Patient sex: F
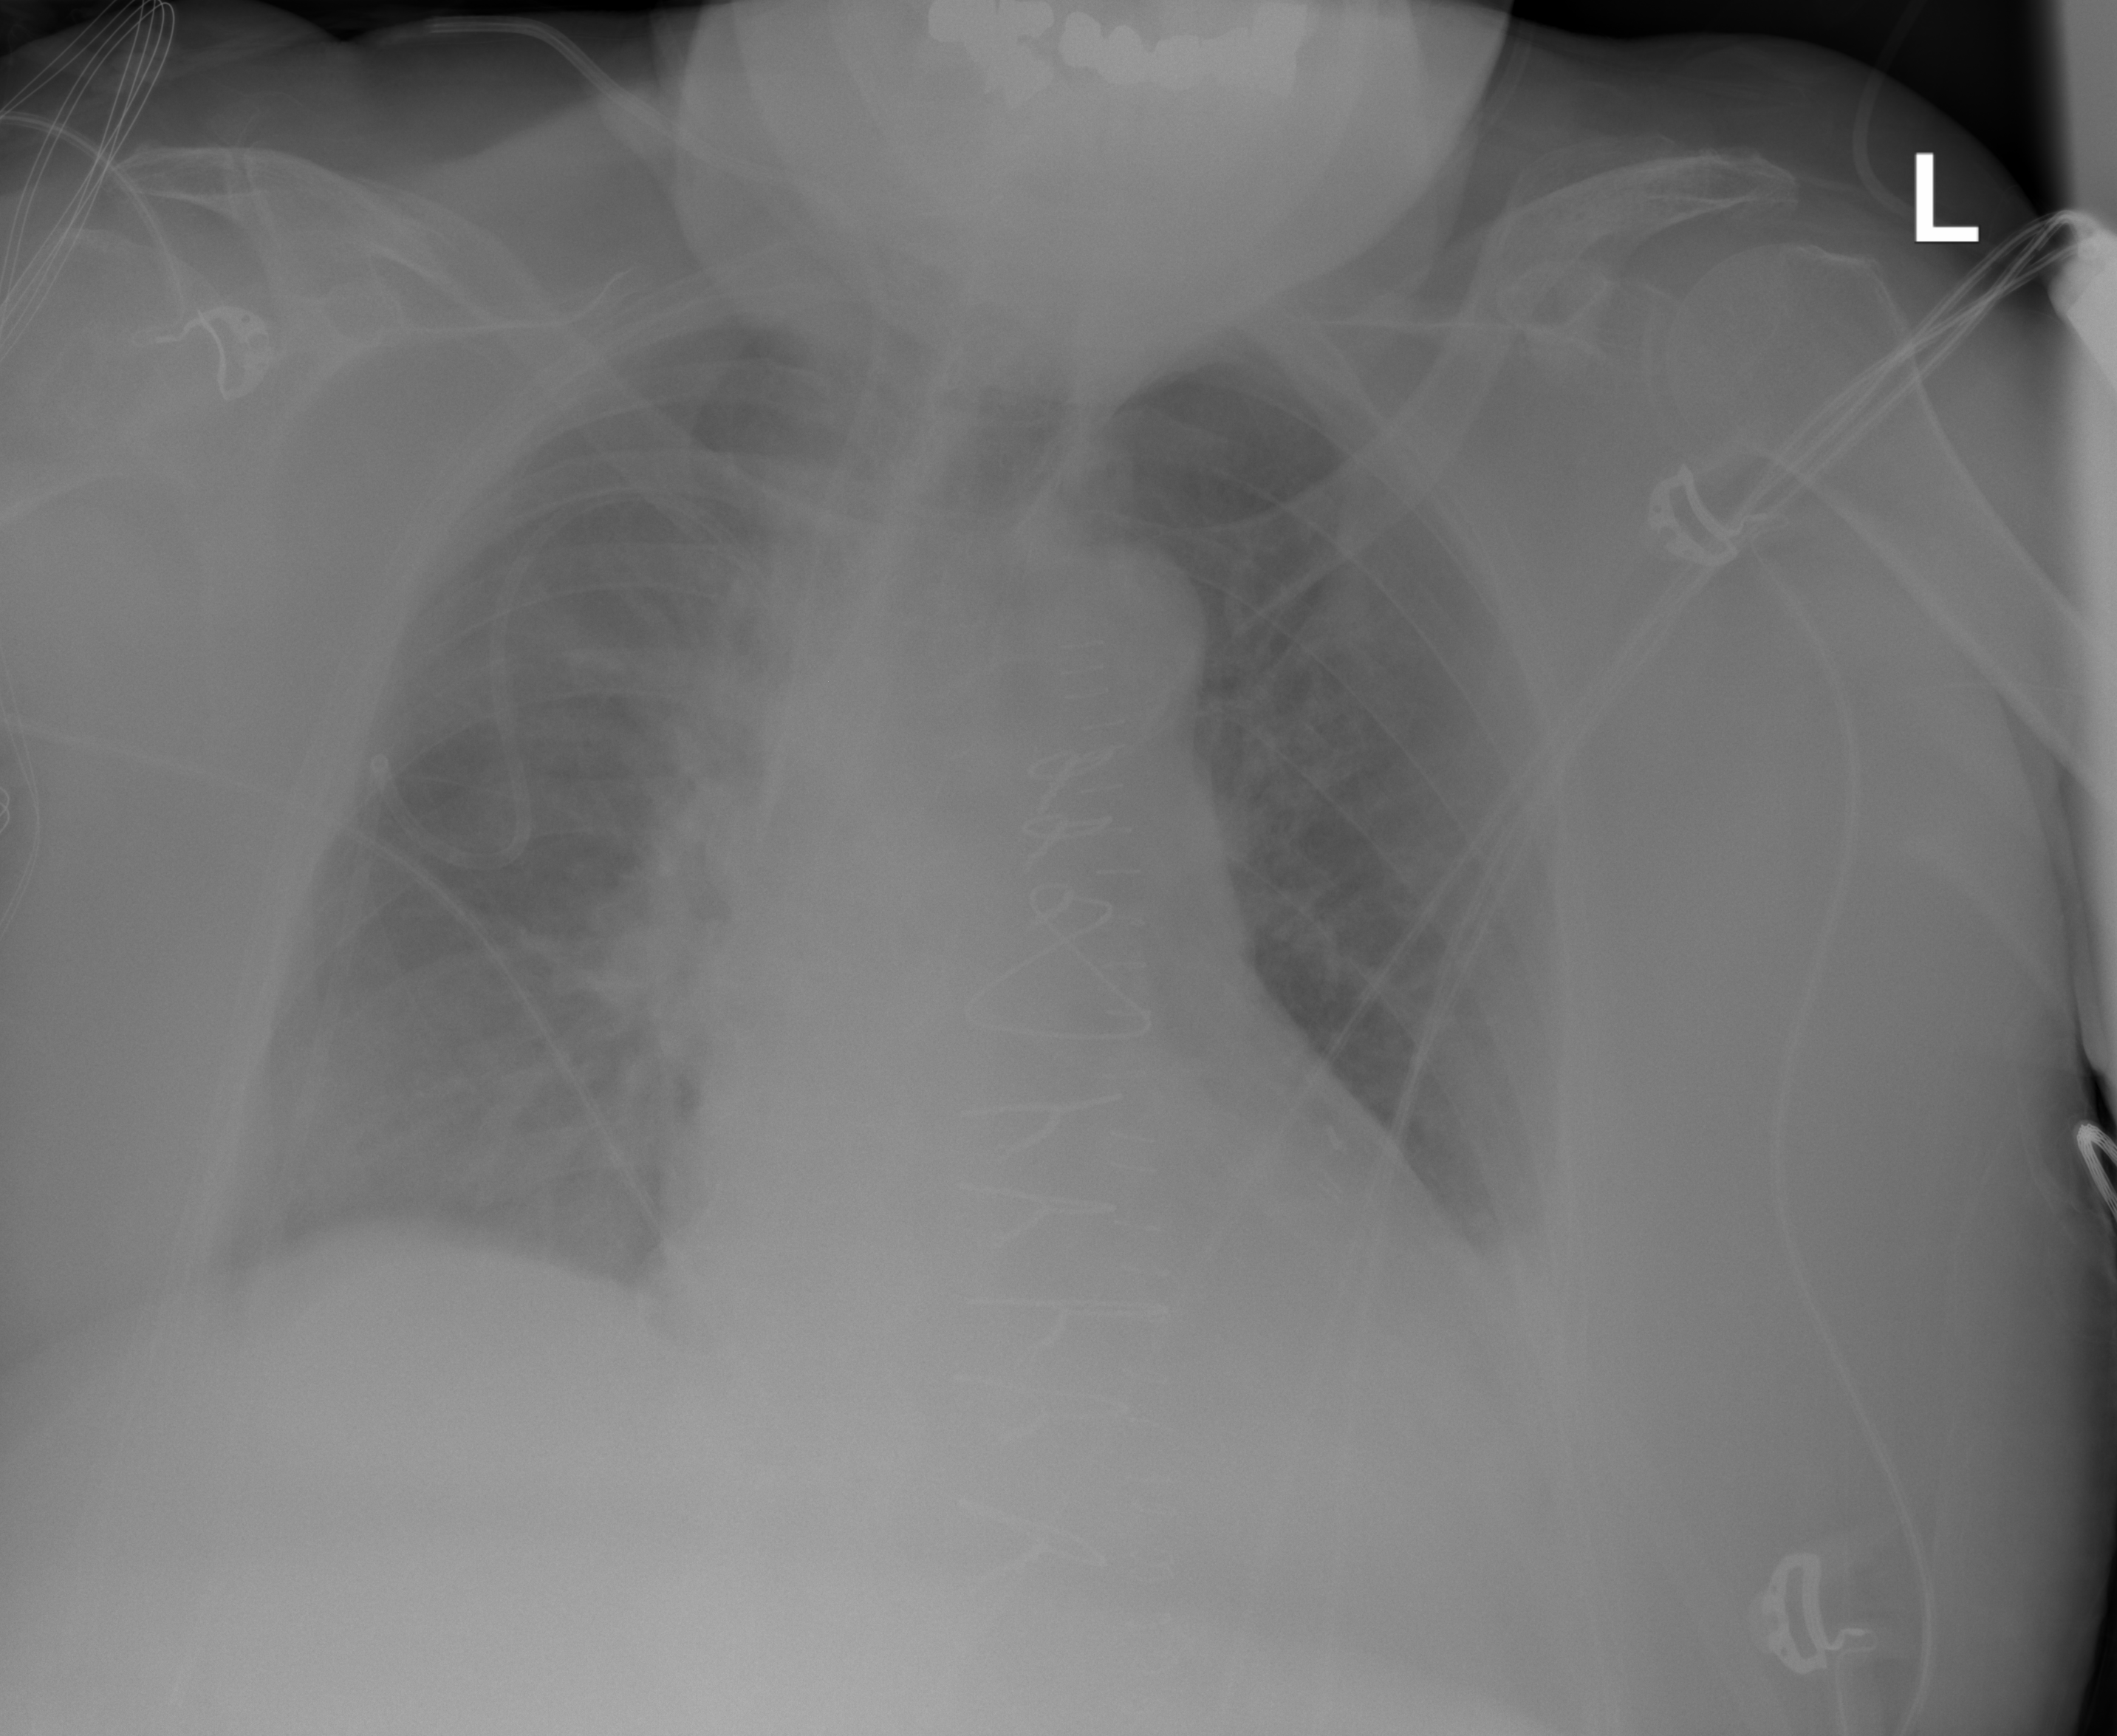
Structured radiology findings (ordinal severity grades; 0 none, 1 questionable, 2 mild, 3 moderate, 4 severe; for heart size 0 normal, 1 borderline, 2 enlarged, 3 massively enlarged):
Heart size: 0
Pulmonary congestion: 2
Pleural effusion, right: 0
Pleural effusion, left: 2
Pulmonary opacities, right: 0
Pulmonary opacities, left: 0
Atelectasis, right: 0
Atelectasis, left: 2